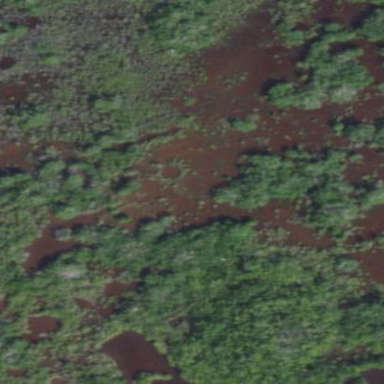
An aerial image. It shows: Mangrove wetland featuring Mangrove Swamp plant community.